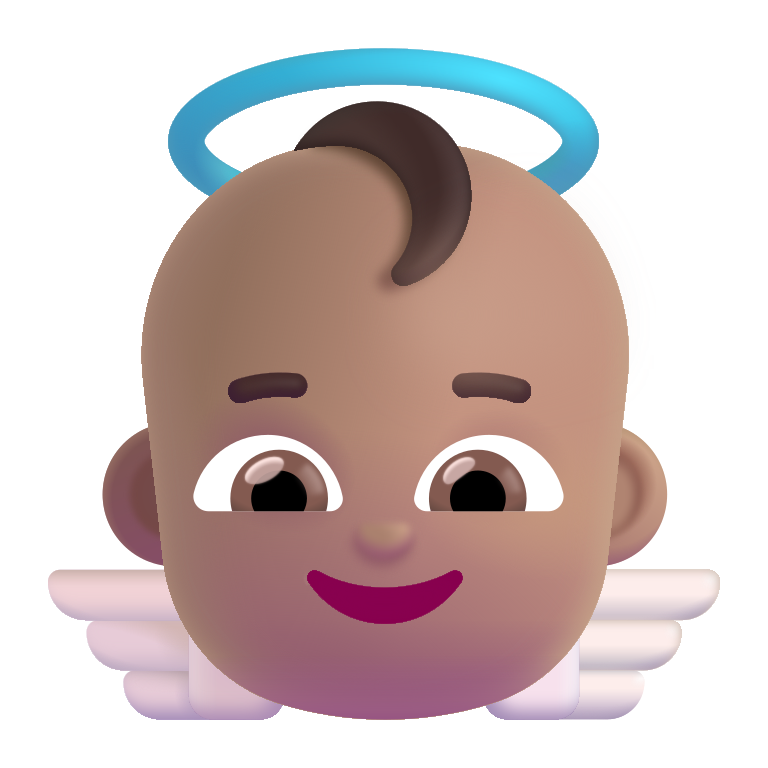
baby angel color